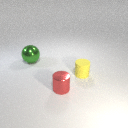
small red metal cylinder in front of large green metal sphere